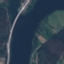
Land use / land cover class: River